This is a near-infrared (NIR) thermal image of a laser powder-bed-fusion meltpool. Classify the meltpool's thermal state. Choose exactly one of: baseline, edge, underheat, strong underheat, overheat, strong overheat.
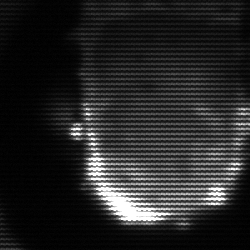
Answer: baseline